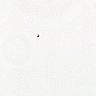
Metastatic tissue present: no